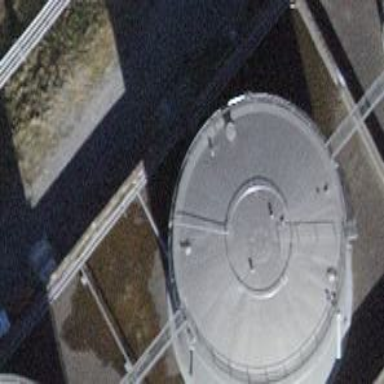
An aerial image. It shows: Building with storage tank.